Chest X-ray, PA view. Patient: 42 years old, sex M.
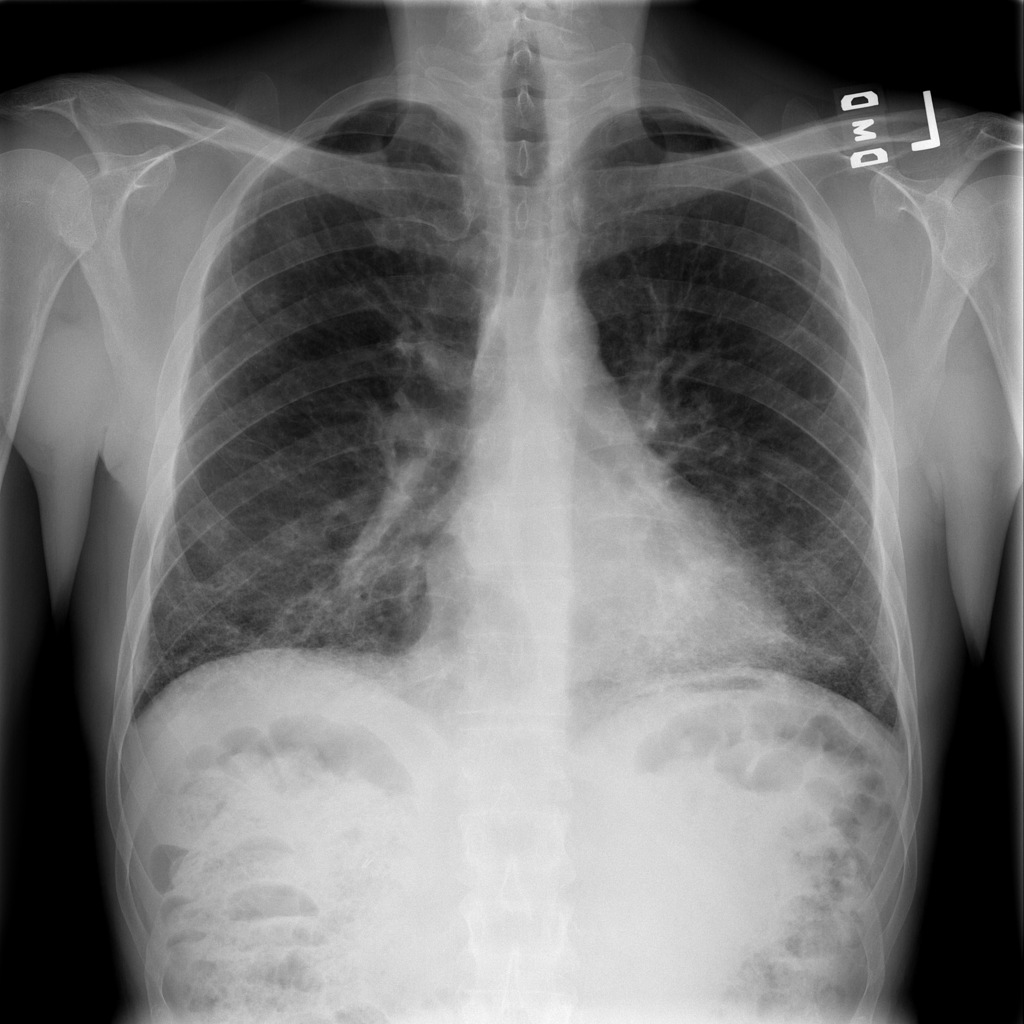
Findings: No Finding